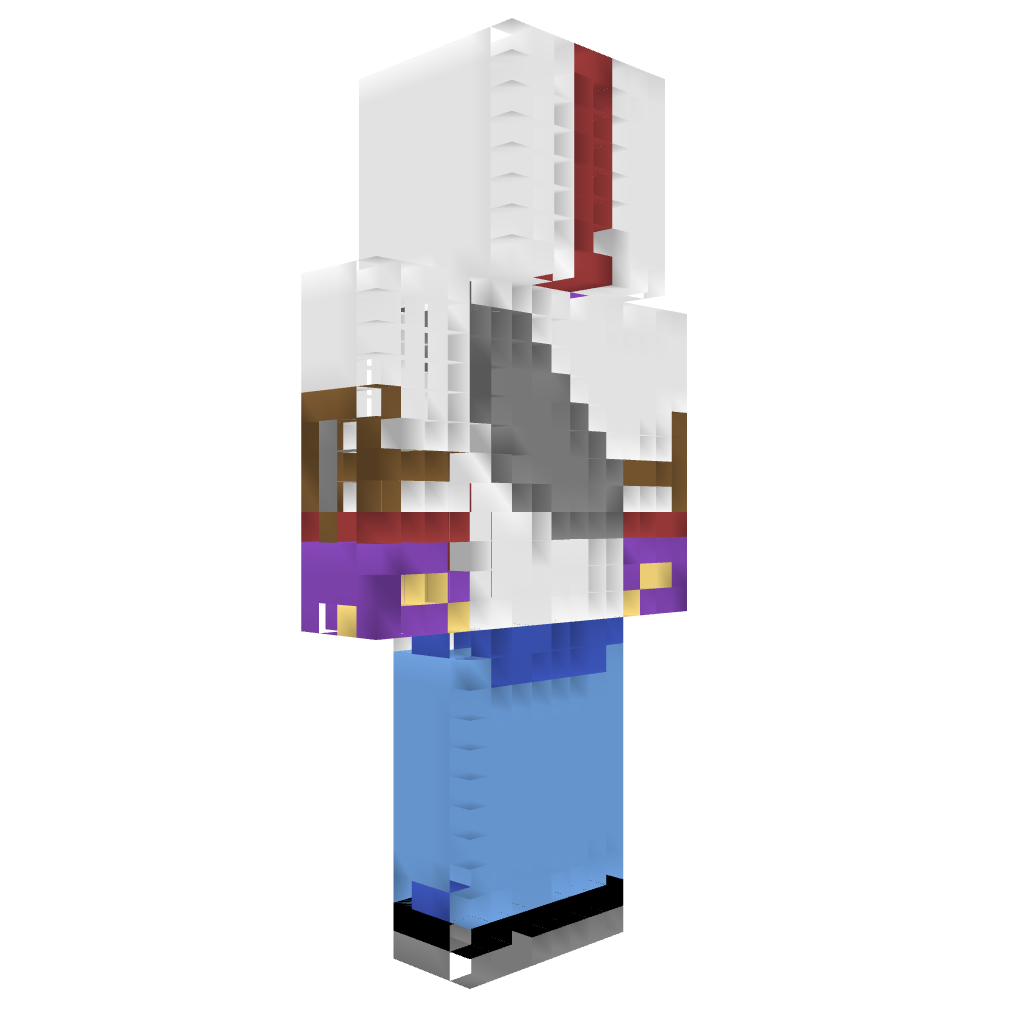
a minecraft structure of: Desmond Miles Statue high quality